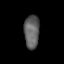
Tissue: lung
Cell type: Endothelial cells
Senescence score: 0.6097
Nuclear area (px): 501
Mean DAPI intensity: 95.9